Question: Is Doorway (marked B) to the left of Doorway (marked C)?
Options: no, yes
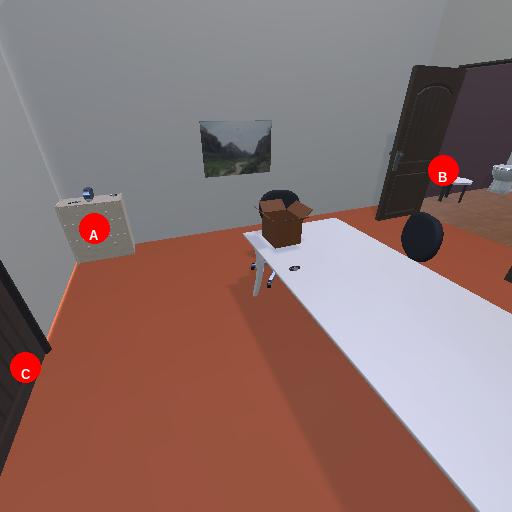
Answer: no